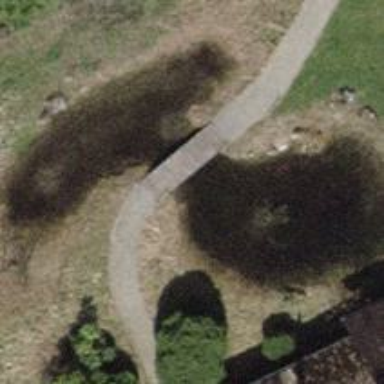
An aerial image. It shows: Boardwalk path crossing over the road.